Interaction volume radius: 10 \u00c5
Interaction volume height: 35 \u00c5
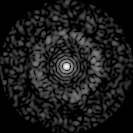
Disorder parameter: 0.8365